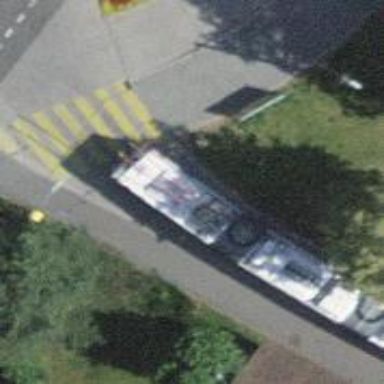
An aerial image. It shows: Driveway with trolley wires.